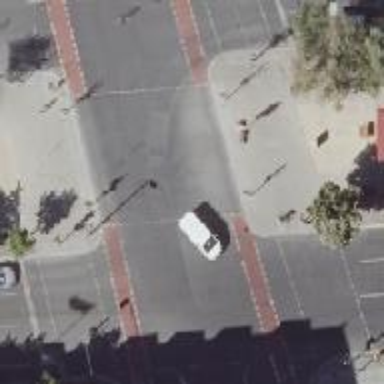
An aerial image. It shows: Asphalt footway with crossing controlled by traffic signals.